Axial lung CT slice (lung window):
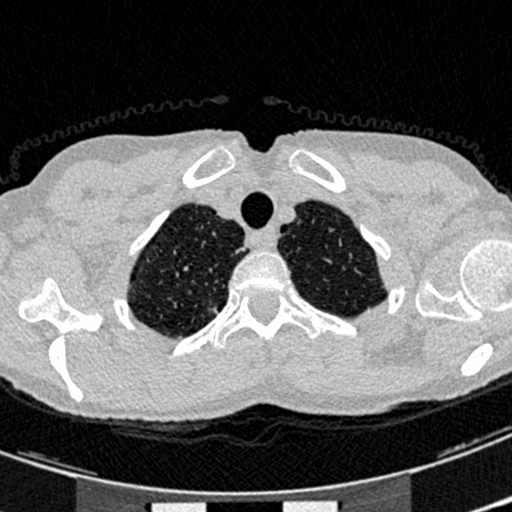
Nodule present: no